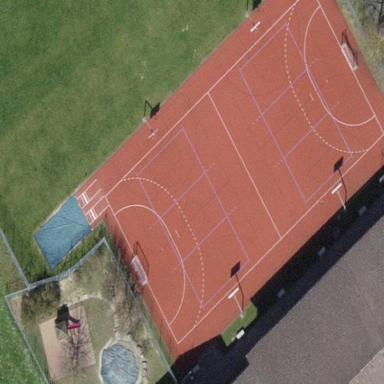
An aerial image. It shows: Multi-sport pitch for leisure land activities.